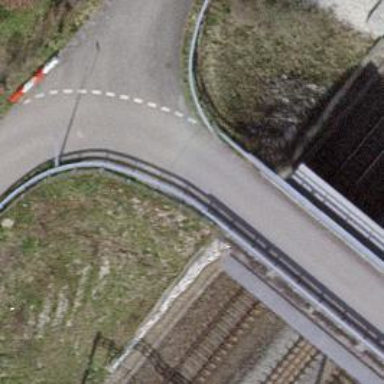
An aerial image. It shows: Unclassified road on asphalt surface with bridge.